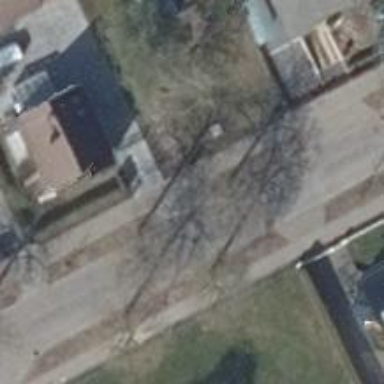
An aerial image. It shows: Avenue lined with broadleaved deciduous trees.